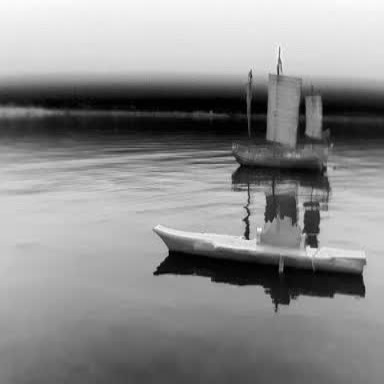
There is a sailboat in the infrared image.